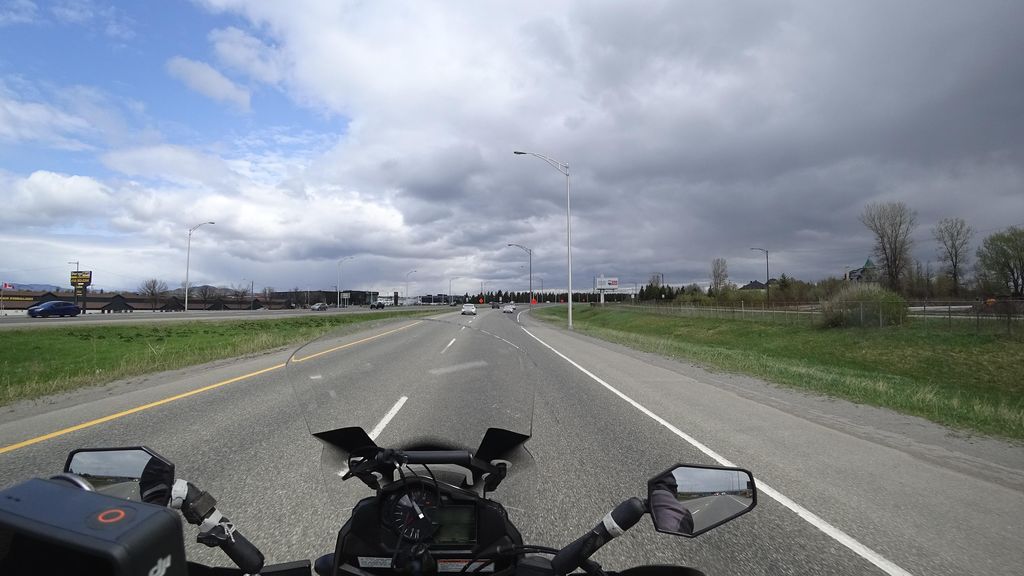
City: quebec_city